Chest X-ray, PA view. Patient: 58 years old, sex F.
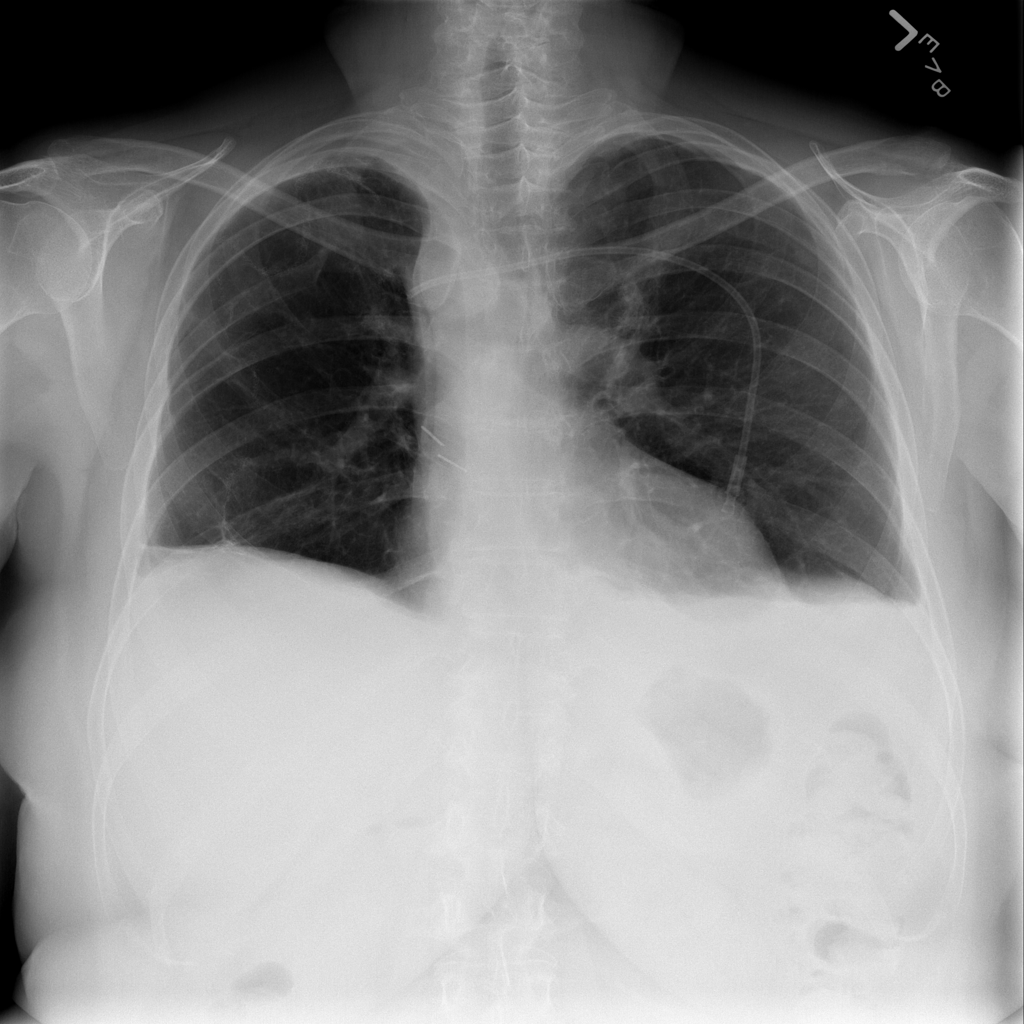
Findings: Effusion